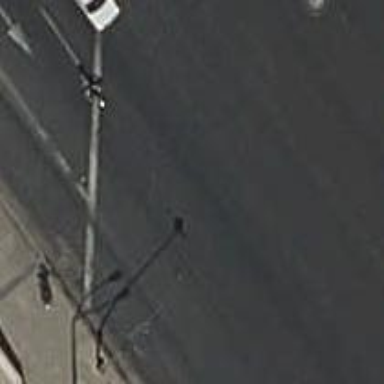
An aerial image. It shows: Road with traffic signals.